Question: Let me start out by saying that I am relatively new to the Zend Framework. I am trying to create an API using ZF2, and to do this I am trying to set up a structure which allows me to group resources. In almost all of the examples I went through, I've seen that people use a standard setup:
'''
ModuleA
->src
->ModuleA
->Controller
->Entity
'''
I am however not a big fan of the "sock drawer" approach, and like to group things. This is what I am trying to accomplish:

Each Controller and Entity folder has it's own Controller and Entity class. In the Module.php I am adding the different namespaces to the AutoLoader like so:
'''
public function getAutoloaderConfig()
{
return array(
'Zend\Loader\ClassMapAutoloader' => array(
__DIR__ . '/autoload_classmap.php',
),
'Zend\Loader\StandardAutoloader' => array(
'namespaces' => array(
'User' => __DIR__ . '/src/User',
'Permission' => __DIR__ . '/src/Permission',
'Group' => __DIR__ . '/src/Group',
),
),
);
}
'''
I have setup my module.config.php like:
'''
'controllers' => array(
'invokables' => array(
'Auth\Controller\User' => 'User\Controller\UserController',
'Auth\Controller\Permission' => 'Permission\Controller\PermissionController',
'Auth\Controller\Group' => 'Group\Controller\GroupController',
),
),
'router' => array(
'routes' => array(
'user' => array(
'type' => 'segment',
'options' => array(
'route' => '/user[/:id]',
'constraints' => array(
'id' => '[0-9]+',
),
'defaults' => array(
'controller' => 'Auth\Controller\User',
'action' => 'index',
),
),
),
'''
And my UserController looks like:
'''
<?php
namespace Auth\User\Controller;
use Zend\Mvc\Controller\AbstractRestfulController;
use User\Entity\UserTable;
use Zend\View\Model\JsonModel;
class UserController extends AbstractRestfulController
{
protected $_objectManager;
public function indexAction()
{
$users = $this->getObjectManager()->getRepository('\User\Entity\User')->findAll();
$JSONArray = [];
//Convert to JSON objects
foreach ($users as $entity) {
$JSONArray[] = $entity->getJsonData();
}
return new JsonModel(array('users' => $JSONArray));
}
'''
I have tried a lot of different cases with namespaces, but I keep on getting a 404 not found error. I've gone through this post:
<URL>
Which tells me that I am on the right track, but I am not sure why my path isn't found.
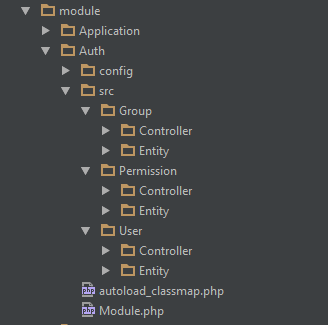
Answer: The problem was actually quite easy; the 404 error that I got was from Apache rather than from Zend. I didn't mention this in the original post since I did not know that Zend had its own error handling system. In my httpd-vhost.conf, I had AllowOverride none set. This meant that the index.php was working, but any other requests didn't get processed by Zend because it couldn't override with the .htaccess file.
'''
<VirtualHost *:80>
ServerName api.localhost
DocumentRoot "path/to/public"
SetEnv APPLICATION_ENV "development"
ErrorLog "logs/localhost-error.log"
CustomLog "logs/localhost-access.log" common
<Directory "path/to/public/">
DirectoryIndex index.php
AllowOverride All <- this was AllowOverride none
Order Allow,Deny
Allow from all
Require local
</Directory>
</VirtualHost>
'''
The comment from Tim Fountain on the original post was also something that had to be fixed before I got a working example.